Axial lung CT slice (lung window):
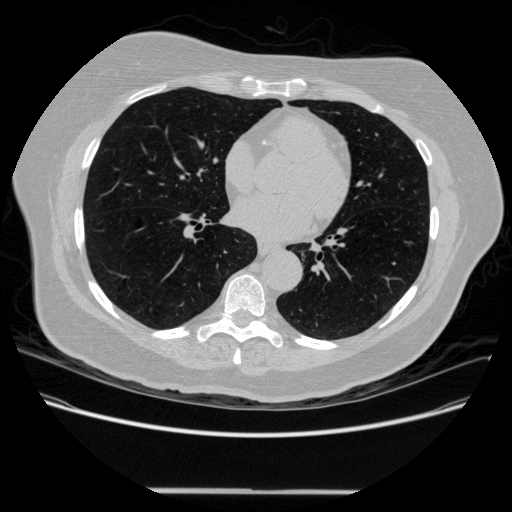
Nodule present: no